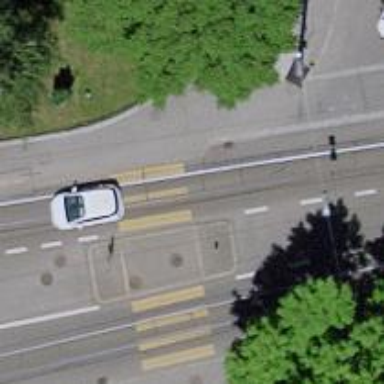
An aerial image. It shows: Kerb serving as barrier.